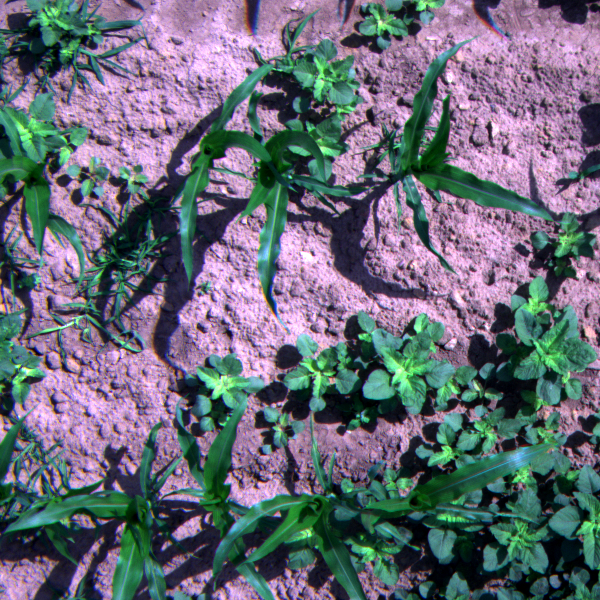
Acquisition date: 2023-06-15
Tile: 0728
Annotated plant instances:
label: amaranth
label: amaranth
label: amaranth
label: amaranth
label: amaranth
label: barnyard_grass
label: maize
label: maize
label: amaranth
label: amaranth
label: amaranth
label: barnyard_grass
label: barnyard_grass
label: barnyard_grass
label: barnyard_grass
label: barnyard_grass
label: barnyard_grass
label: barnyard_grass
label: barnyard_grass
label: amaranth
label: amaranth
label: amaranth
label: amaranth
label: maize
label: amaranth
label: barnyard_grass
label: quickweed
label: barnyard_grass
label: amaranth
label: amaranth
label: barnyard_grass
label: barnyard_grass
label: maize
label: amaranth
label: amaranth
label: amaranth
label: amaranth
label: amaranth
label: amaranth
label: amaranth
label: amaranth
label: amaranth
label: amaranth
label: amaranth
label: barnyard_grass
label: barnyard_grass
label: maize
label: barnyard_grass
label: amaranth
label: maize
label: maize
label: maize
label: amaranth
label: amaranth
label: amaranth
label: amaranth
label: amaranth
label: maize
label: amaranth
label: amaranth
label: amaranth
label: amaranth
label: amaranth
label: amaranth
label: amaranth
label: amaranth
label: amaranth
label: amaranth
label: amaranth
label: amaranth
label: amaranth
label: maize
label: amaranth
label: barnyard_grass
label: barnyard_grass